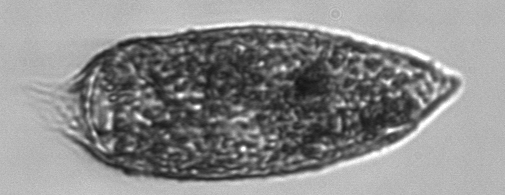
Label: Strombidium_conicum